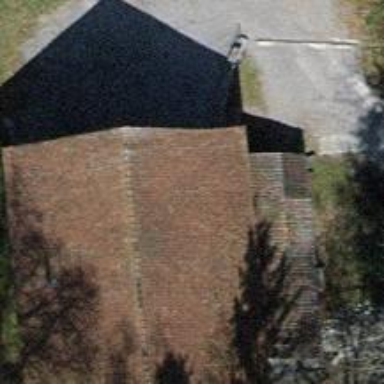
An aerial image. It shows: Barn.